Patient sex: F
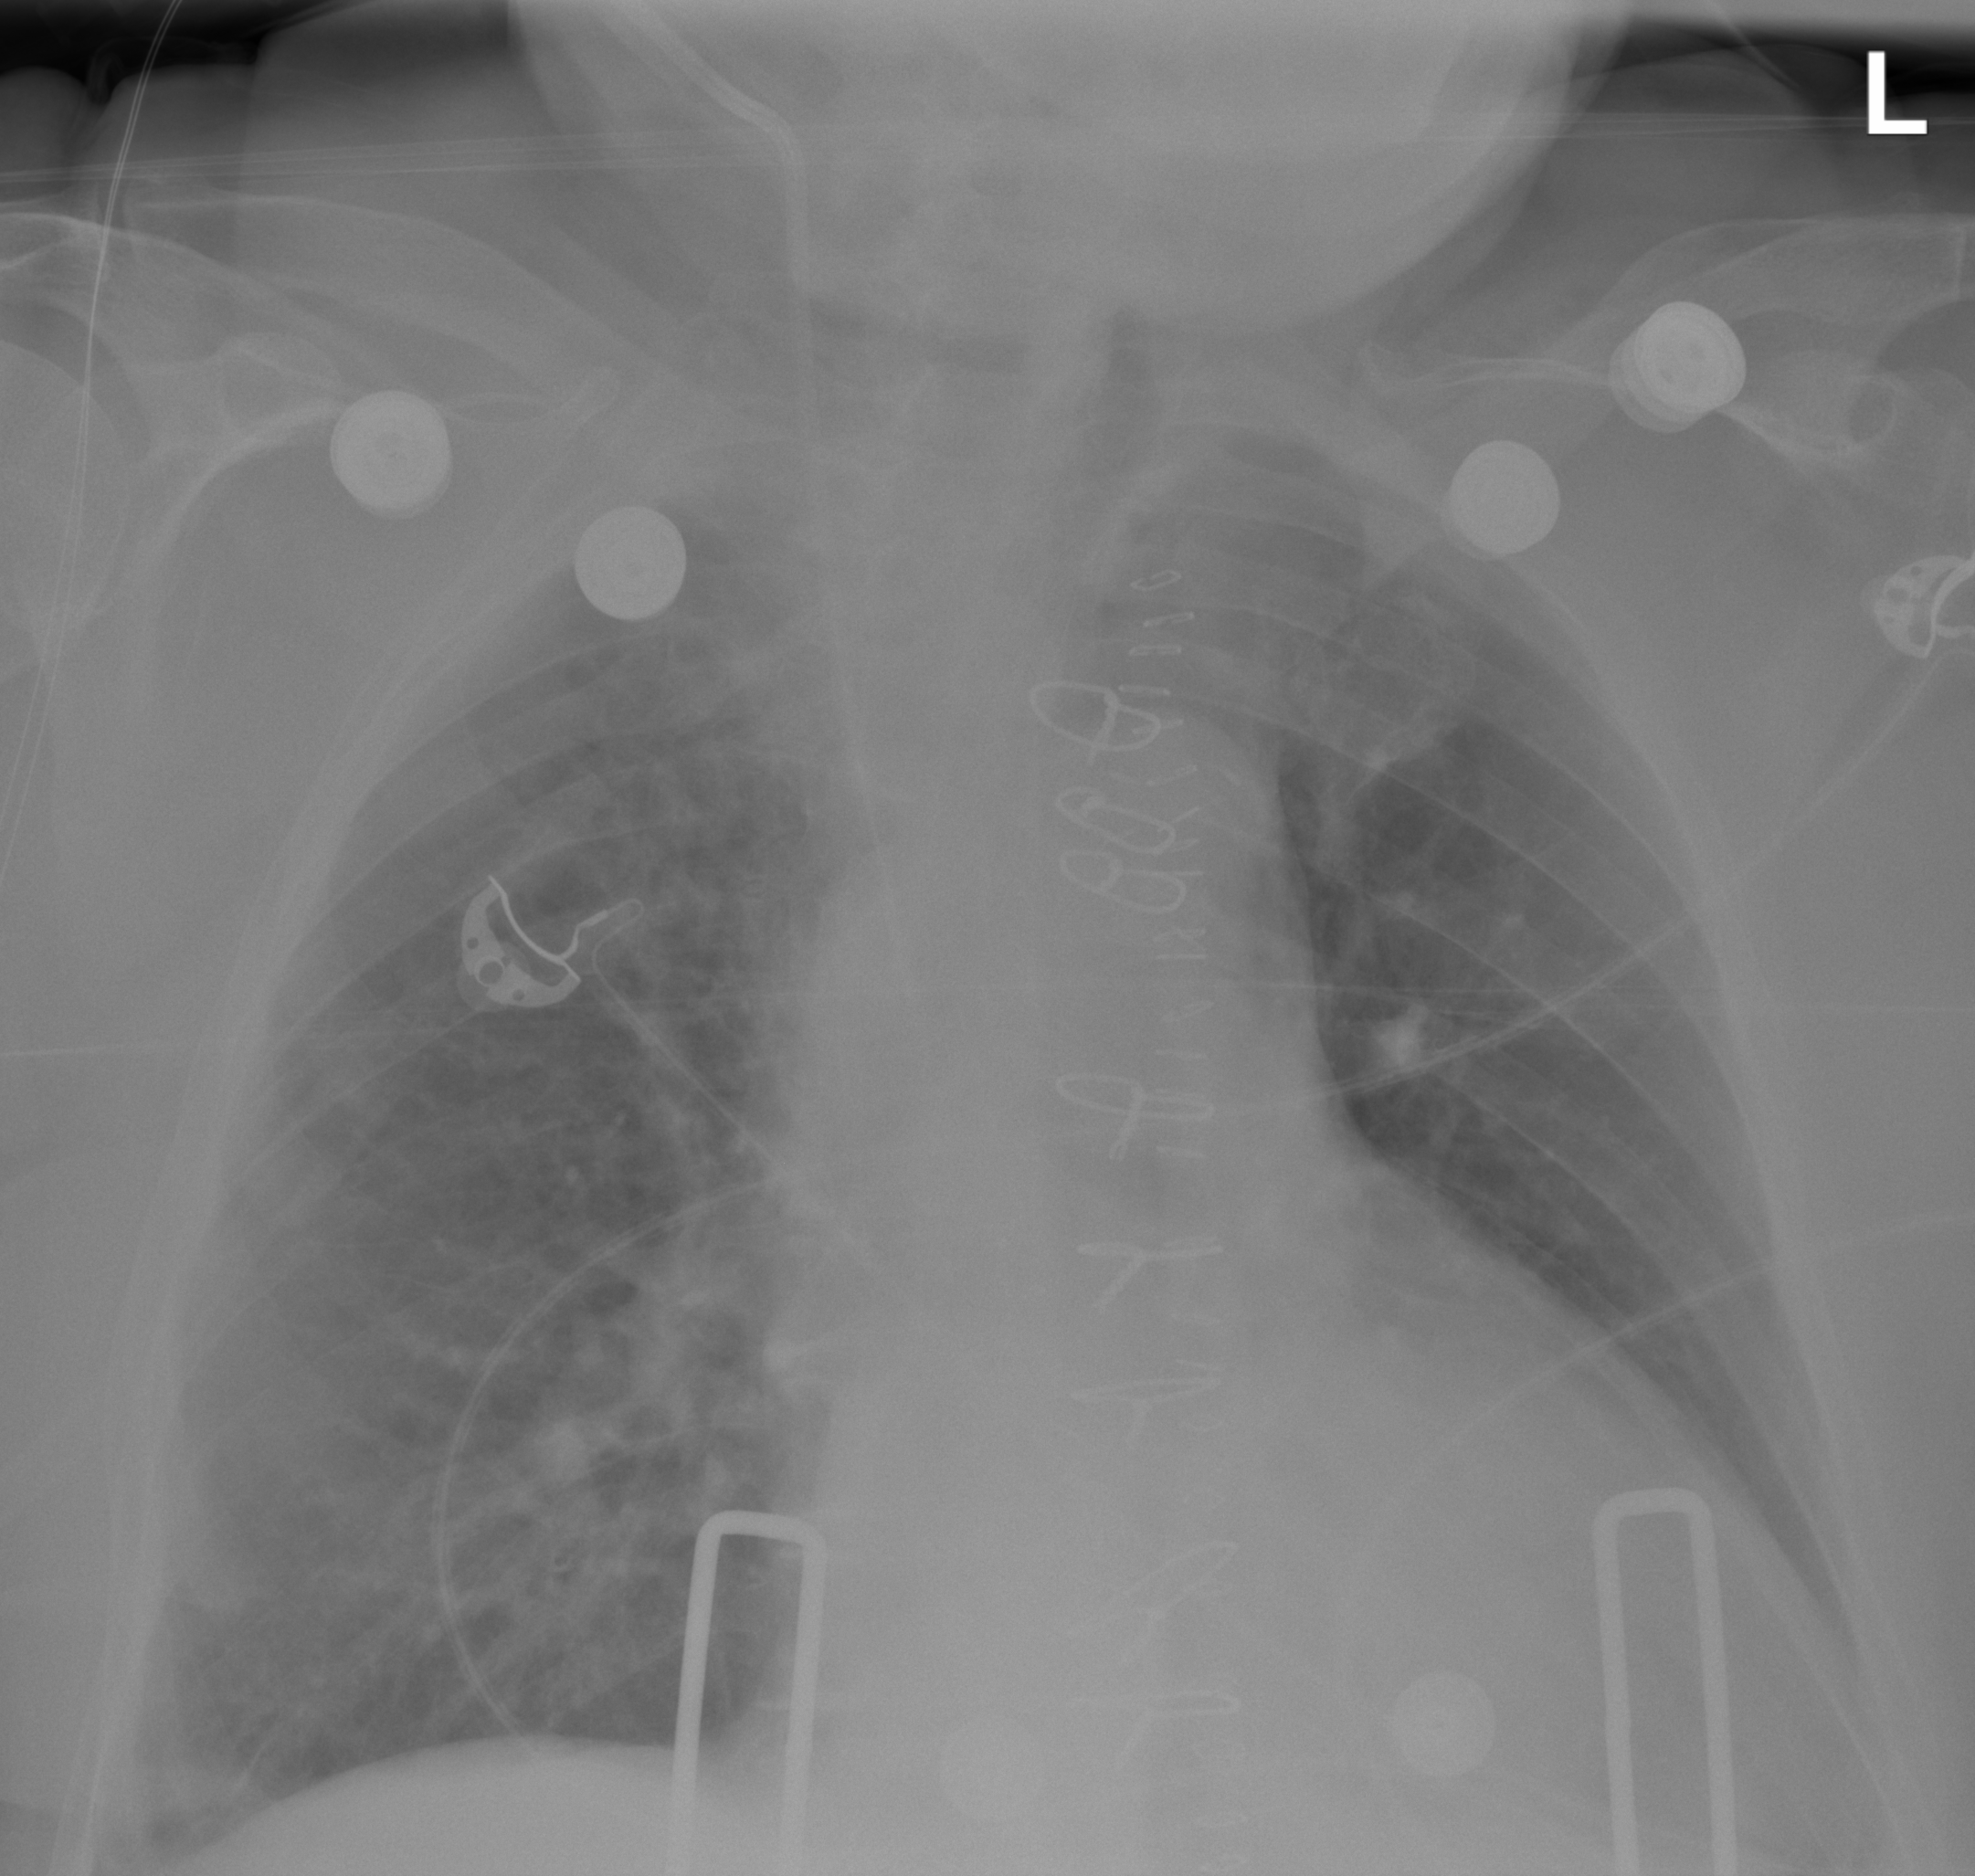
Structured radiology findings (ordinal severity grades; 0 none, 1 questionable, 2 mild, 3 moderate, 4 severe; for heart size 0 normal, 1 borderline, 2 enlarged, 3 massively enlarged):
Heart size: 2
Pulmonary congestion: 0
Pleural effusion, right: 1
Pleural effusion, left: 1
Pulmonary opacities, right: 0
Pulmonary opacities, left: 0
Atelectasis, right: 2
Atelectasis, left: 0